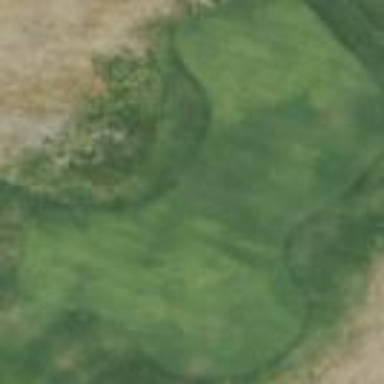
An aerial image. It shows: Golf fairway surrounded by grass.